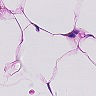
Metastatic tissue present: no